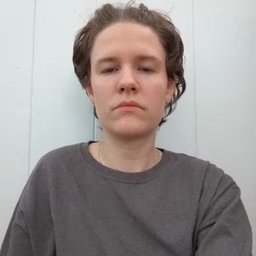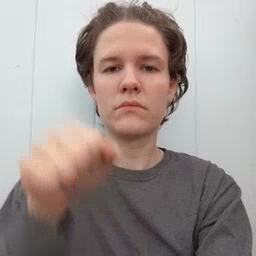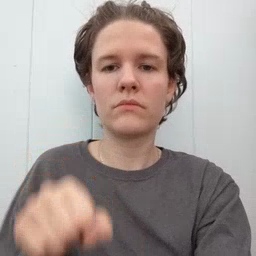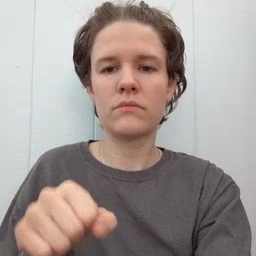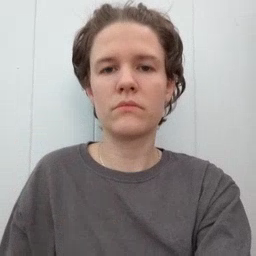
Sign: can